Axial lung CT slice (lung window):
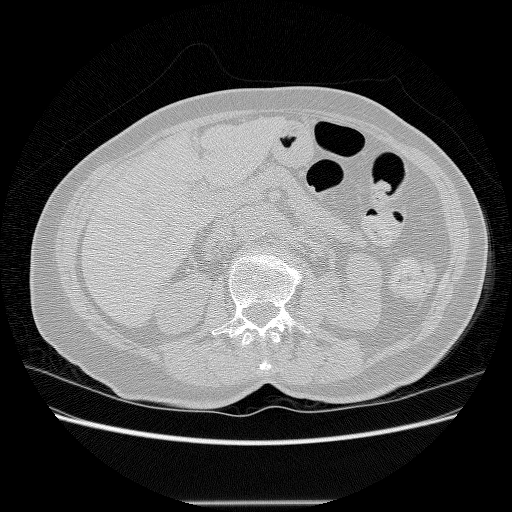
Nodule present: no